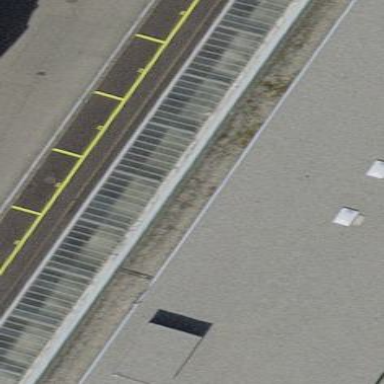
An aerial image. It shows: View of roof of building.